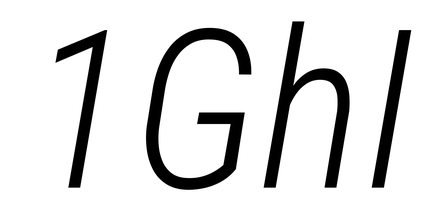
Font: Roboto-Italic_Condensed_Light_Italic